Question: After getting solution to call my splash activity only one time (<URL>, Now i have to set up my splash activity.
On My First Layout i want functionality like this :
That Means From Image one i can go to image two on scrolling to right(I can come back to image one on scrolling to left) From Image two i can go to Image Three on scrolling right(I can come back to image 2 from Image three if i scroll to left)But if i scroll to right from Third Image then i should get to my Second Activity and never return back on those images.
i.e
I want to have scroll view having those three images with the page controller then after we scroll down to the third/last image on further scrolling to right i want that my second activity should be loaded and the splash should never come up.
Can any one tell me any idea how this can be done.
To make splash sheet with scroll view and page control & switch to second activity when done scrolling.
I don't want animation i want it to work manually like scrolling/ or any other way to implement this.
Coding will be much appreciated.

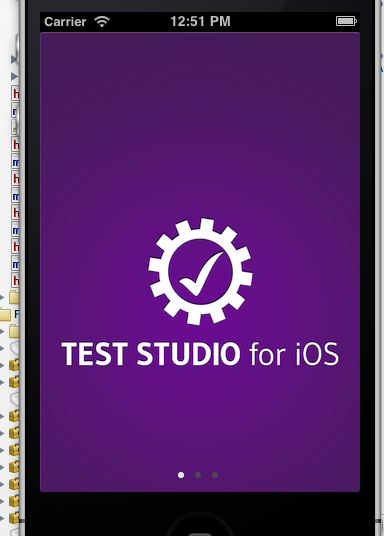
Answer: 1. To implement scrollable images like shown above use ViewPagerIndicator library given HERE. Its simple to integrate and will take few minutes. All you have to do is read the usage section in given link.
2. For switching activity on last page, simply implement onPageChangeListener described in link and check for page number.